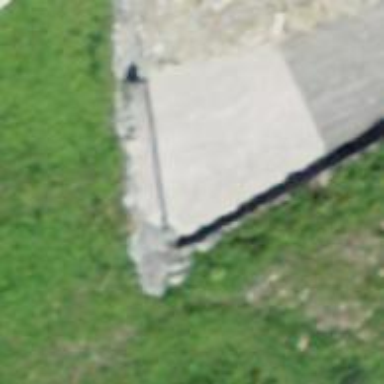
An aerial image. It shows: Gate.